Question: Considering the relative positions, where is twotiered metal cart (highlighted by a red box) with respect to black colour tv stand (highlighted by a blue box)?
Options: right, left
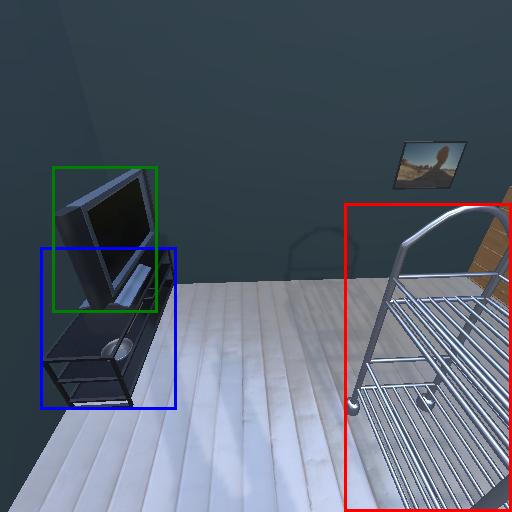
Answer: right